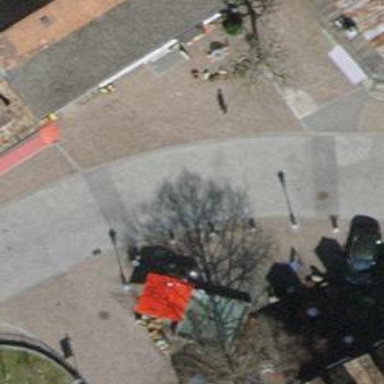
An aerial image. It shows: Bollard.